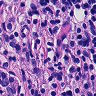
Metastatic tissue present: yes